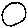
Label: circle